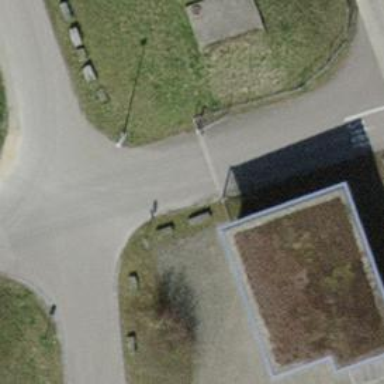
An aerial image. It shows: Gate.